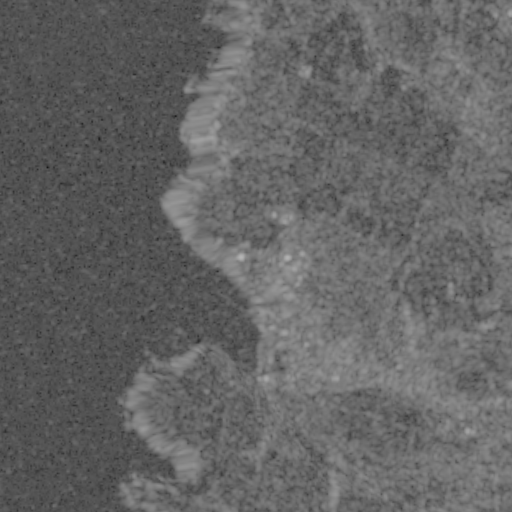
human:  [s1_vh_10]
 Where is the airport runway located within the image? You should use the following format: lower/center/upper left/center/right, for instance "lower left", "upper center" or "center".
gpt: The airport runway is located in the upper right of the image.
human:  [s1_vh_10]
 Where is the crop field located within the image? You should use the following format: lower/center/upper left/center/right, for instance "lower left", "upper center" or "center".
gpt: The crop field is located in the lower right of the image.
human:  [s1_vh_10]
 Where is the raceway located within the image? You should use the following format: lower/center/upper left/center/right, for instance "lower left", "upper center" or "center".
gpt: The raceway is located in the upper right of the image.
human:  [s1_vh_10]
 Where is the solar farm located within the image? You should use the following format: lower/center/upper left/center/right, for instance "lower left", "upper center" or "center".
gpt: The solar farm is located in the upper right of the image.
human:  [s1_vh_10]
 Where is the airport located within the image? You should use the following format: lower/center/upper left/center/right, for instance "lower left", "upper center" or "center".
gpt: There is no airport in the image.

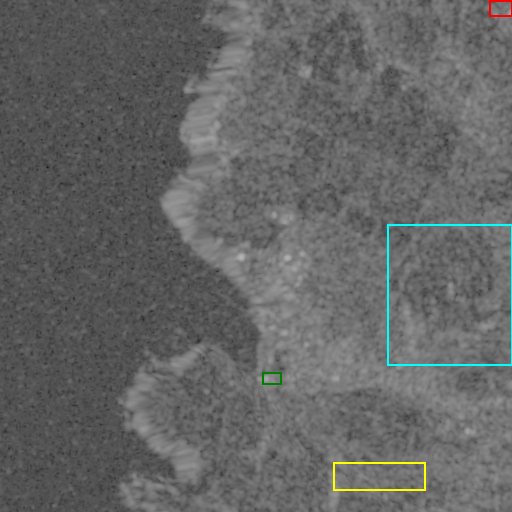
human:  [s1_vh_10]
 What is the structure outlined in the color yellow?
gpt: The structure outlined in yellow is a crop field.
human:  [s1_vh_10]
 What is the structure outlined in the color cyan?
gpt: The structure outlined in cyan is a park.
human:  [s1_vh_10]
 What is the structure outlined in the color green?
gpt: The structure outlined in green is a parking lot.
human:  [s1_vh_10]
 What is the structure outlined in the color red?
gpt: The structure outlined in red is a solar farm.
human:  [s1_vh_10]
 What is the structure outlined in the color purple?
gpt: There is no purple outline.